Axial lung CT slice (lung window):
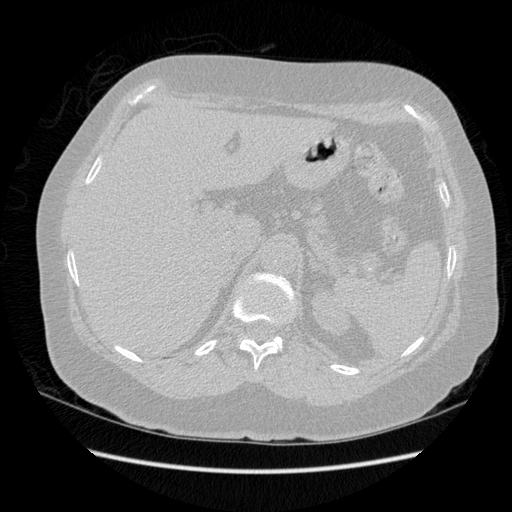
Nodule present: no